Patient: sex M, age 69
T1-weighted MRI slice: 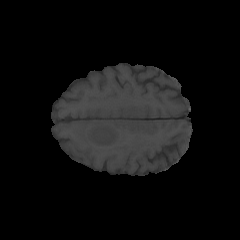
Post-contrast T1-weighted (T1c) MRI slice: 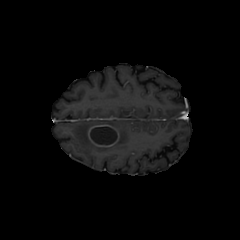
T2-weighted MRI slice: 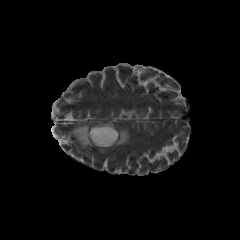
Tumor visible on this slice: yes
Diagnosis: Glioblastoma, IDH-wildtype
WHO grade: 4